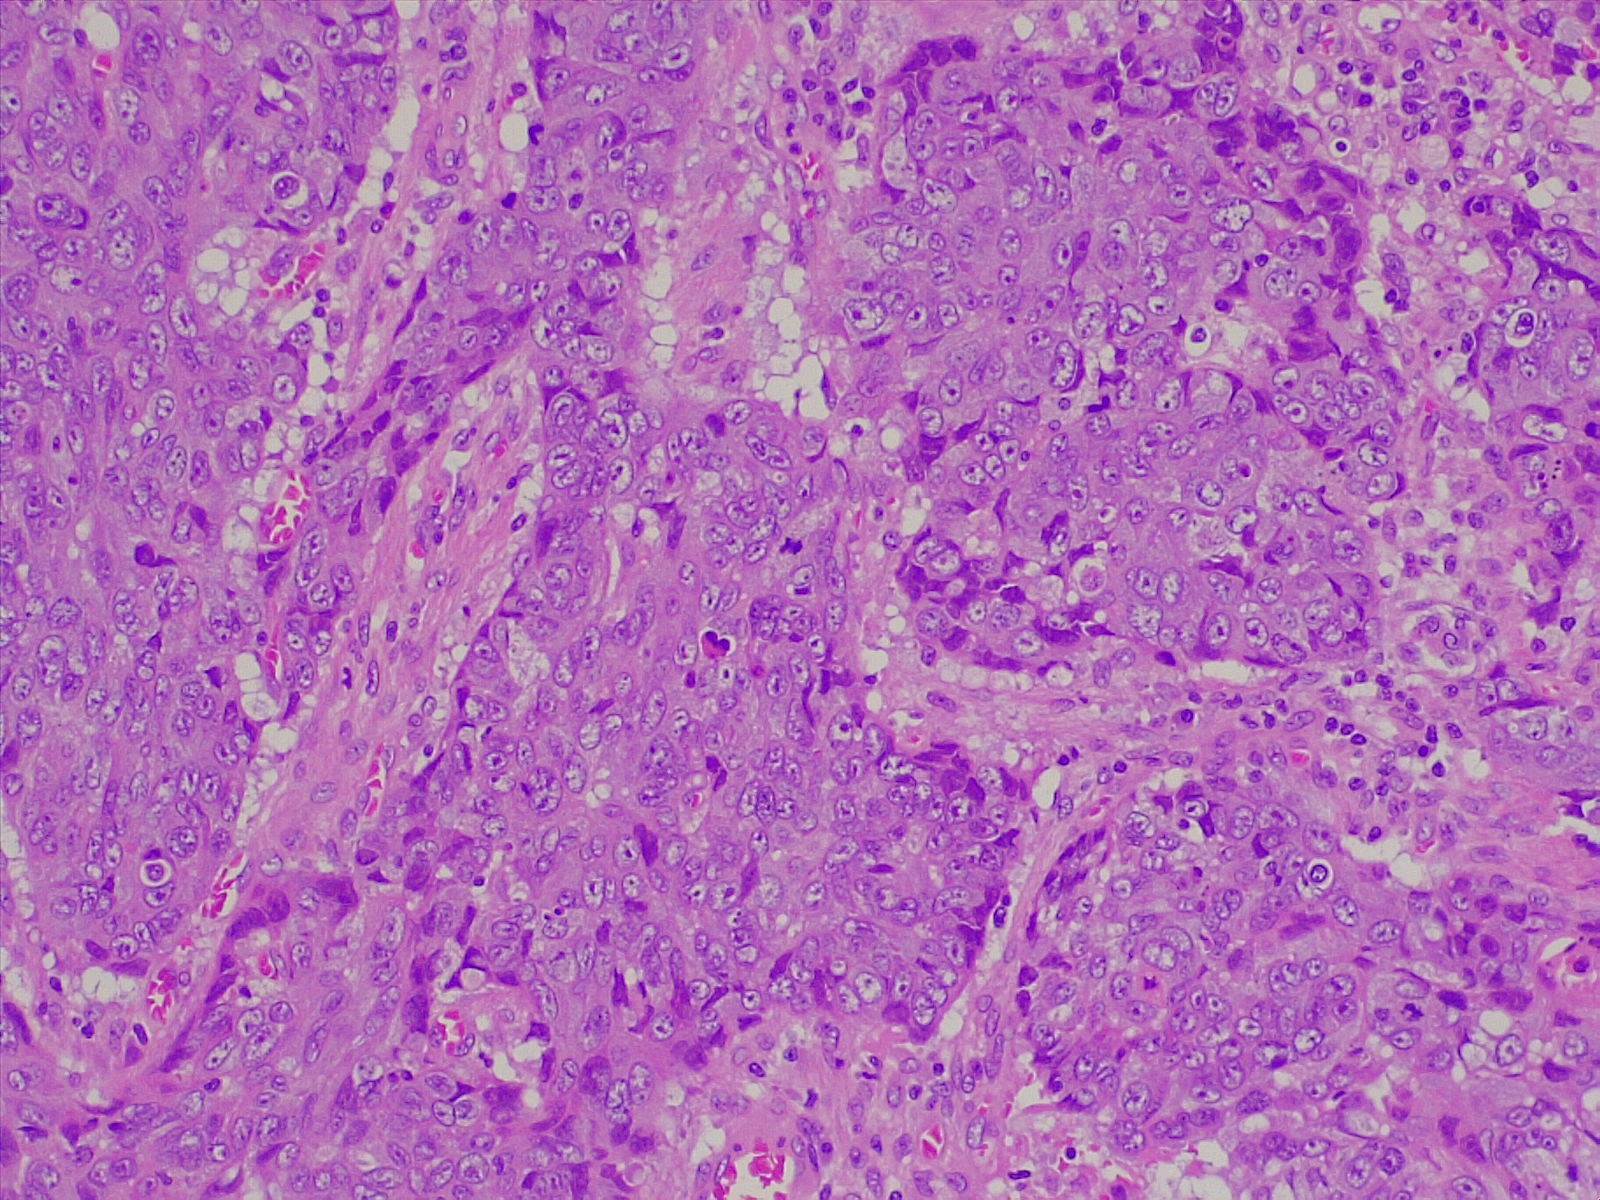
Label: lung squamous cell carcinoma, poorly differentiated